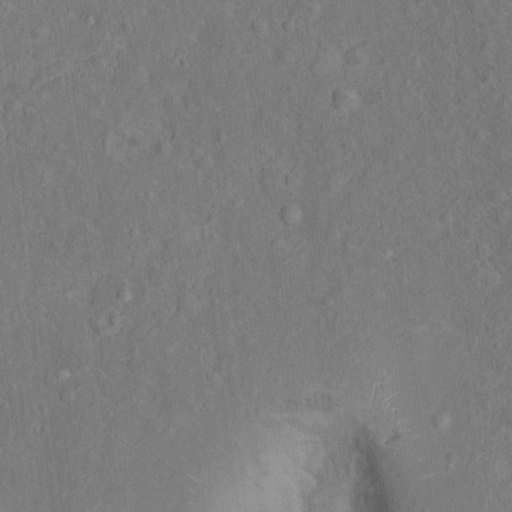
Objects detected: cone